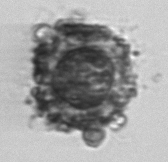
Label: unknown2